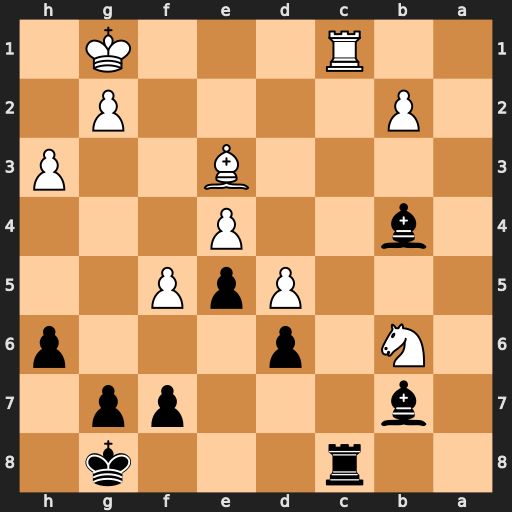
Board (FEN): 2r3k1/1b3pp1/1N1p3p/3PpP2/1b2P3/4B2P/1P4P1/2R3K1
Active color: b
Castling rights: -
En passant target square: -
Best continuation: Rxc1+ Bxc1 Bc5+ Kh2 Bxb6